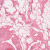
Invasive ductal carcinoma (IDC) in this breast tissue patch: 0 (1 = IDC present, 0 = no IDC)